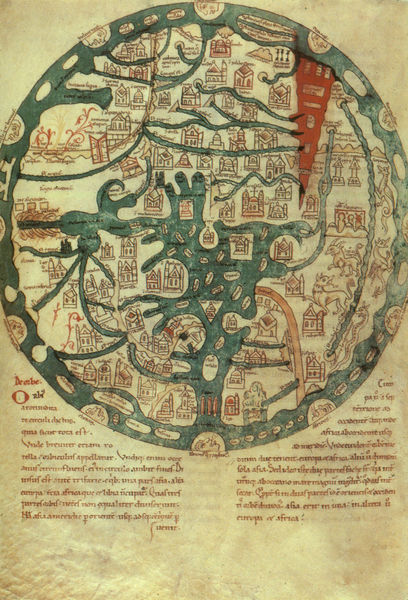
Titel: 154v: Weltkarte des Isidor von Sevilla
Institution: München, Bayerische Staatsbibliothek
Schlagwörter: blau, wasser, dreieck, fluss, grün, landschaft, stadt, straße, rot, häuser, wege, kreis, rund, schrift, platz, surreal, kirchen, buch, scheibe, druck, seite, illustration, text, pergament, wappen, karte, plan, städte, welt, durck, flüsse, stadtplan, stadtkarte, hebräisch, initial, buchmalerei, schrifft, irland, ströme, utopia, illoustration, roter keil